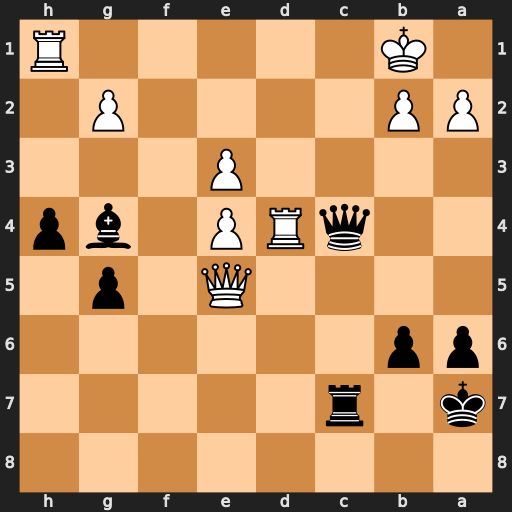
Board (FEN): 8/k1r5/pp6/4Q1p1/2qRP1bp/4P3/PP4P1/1K5R
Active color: b
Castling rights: -
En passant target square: -
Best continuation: Qc2+ Ka1 Qc1+ Rxc1 Rxc1#